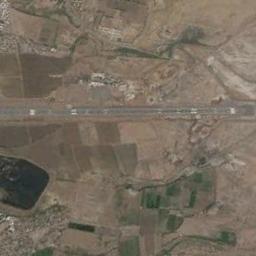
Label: airport